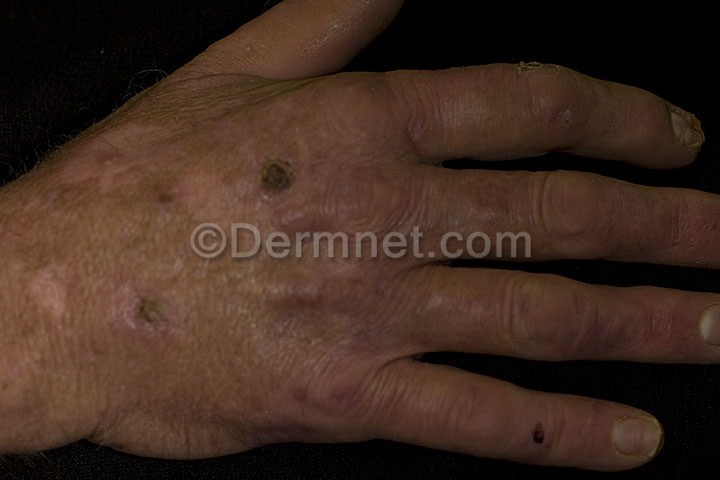
Disease: Light Diseases and Disorders of Pigmentation